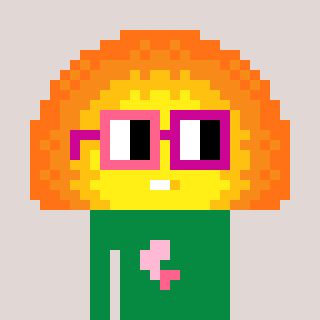
a pixel art character with square pink and red glasses, a sunset-shaped head and a green-colored body on a warm background